Question: The picture below illustrates what I'm trying to accomplish:

UPD. As you see, I need the longest number to be centered in its cell, and all other numbers to be right aligned to the longest number's right border.
UPD 2. The numbers are dynamic (unknown initially).
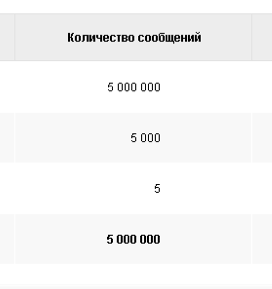
Answer: There doesn't seem to be any direct CSS method. But you could consider the approach suggested by @CMKanode in a comment. You would need to preprocess the numbers in the column and compute the largest of them (this requires locale-sensitive parsing since you are using a thousands separator), and then you would left-pad the numbers to the same number of characters, using U+2007 FIGURE SPACE as a space that has the same width as digits. And, of course, the column would be declared as centered.
So in the example, "5" would be padded to ' 5' (assuming you use a normal space as thousands separator; U+2009 THIN SPACE might be better, but it has font issues.
The approach would mean that you need to use a font where digits have the same width (most fonts in computers do) and that contains U+2007.
If the thousands separator were a comma or a period, for example, you would need to use U+2008 PUNCTUATION SPACE in its stead.
In the end, I think this would be excessively complicated. It is probably better to make the column right-aligned but with a suitable left and right padding, selected as a good guess based on the width of the column header and the expected widths of the numbers.